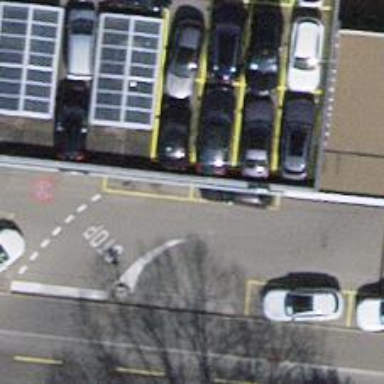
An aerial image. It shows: Charging station.